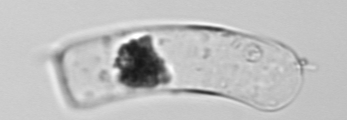
Label: Guinardia_striata